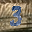
Label: 3